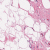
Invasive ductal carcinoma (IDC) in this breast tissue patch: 0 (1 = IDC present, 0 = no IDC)